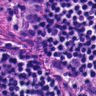
Metastatic tissue present: yes